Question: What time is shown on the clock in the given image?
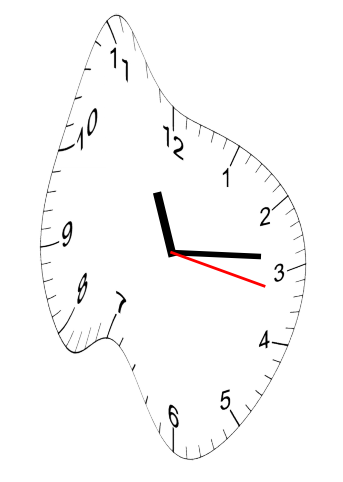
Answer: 11:14:17